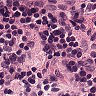
Metastatic tissue present: no